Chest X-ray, AP view. Patient: 12 years old, sex F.
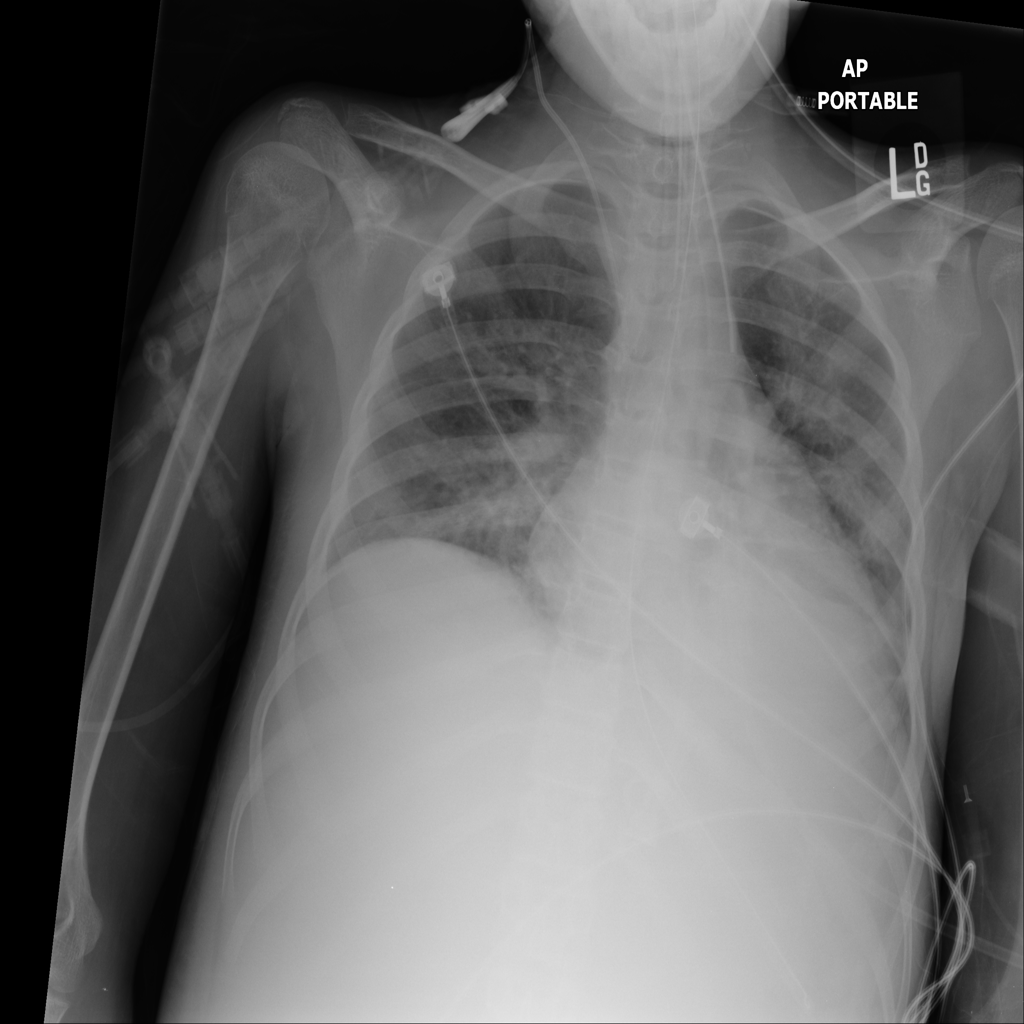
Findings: Atelectasis, Cardiomegaly, Effusion, Infiltration